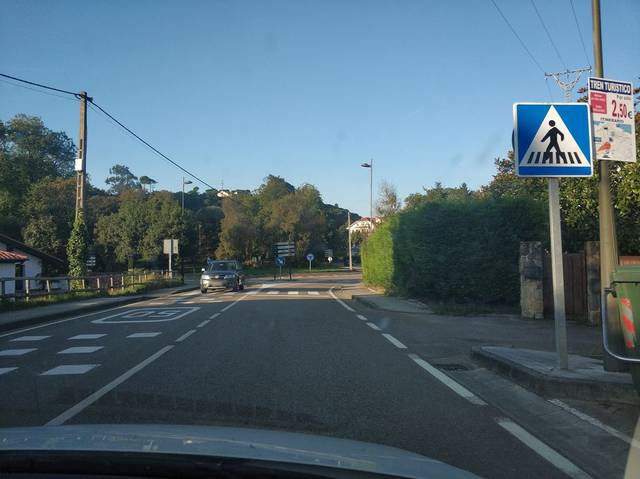
Region: Spain
Coordinates: 43.385, -4.297